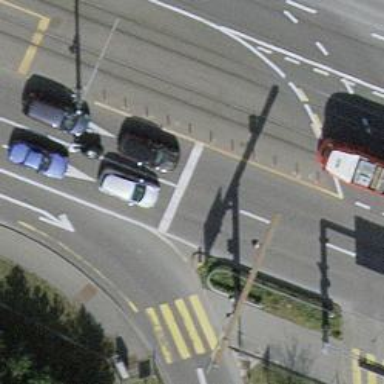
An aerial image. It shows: Road with traffic signals.